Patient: sex F, age 32
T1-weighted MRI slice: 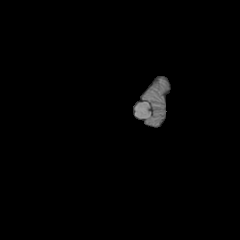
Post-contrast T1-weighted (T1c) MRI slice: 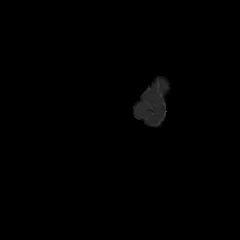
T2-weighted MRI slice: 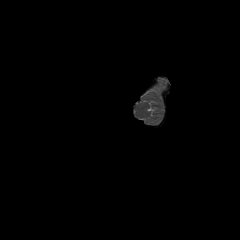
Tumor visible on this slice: no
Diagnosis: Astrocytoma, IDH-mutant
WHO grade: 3